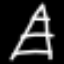
Label: The Eiffel Tower